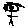
Label: smiley face